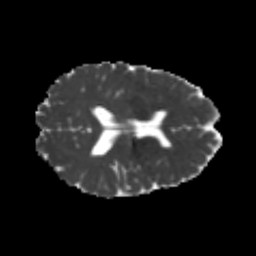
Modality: MD
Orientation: axial
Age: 24
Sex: female
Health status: healthy
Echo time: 0.074 s